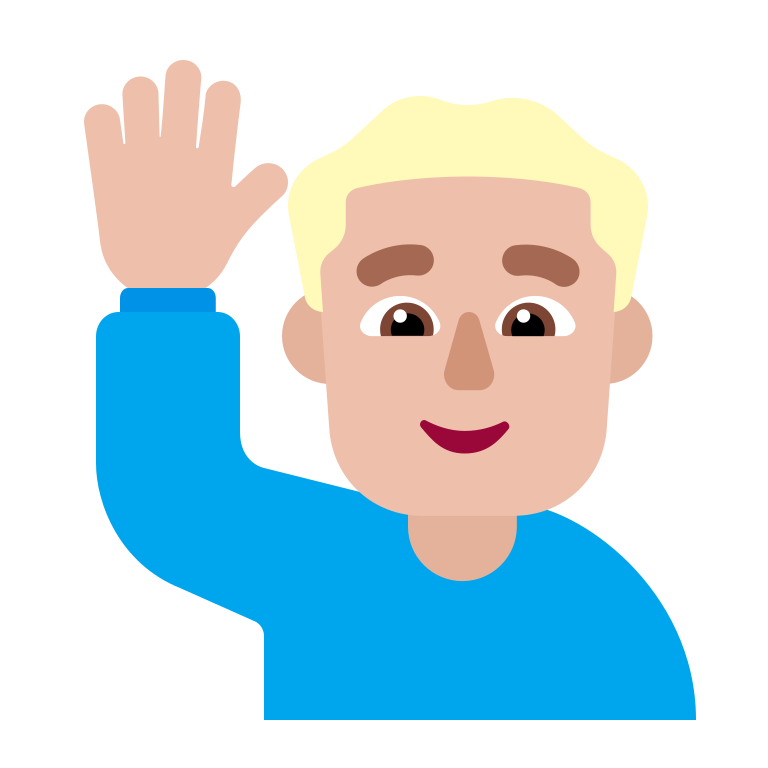
man raising hand flat  light